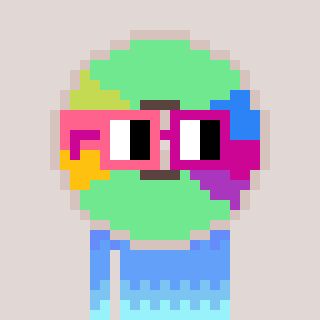
a pixel art character with square pink and red glasses, a cd-shaped head and a blue-colored body on a warm background